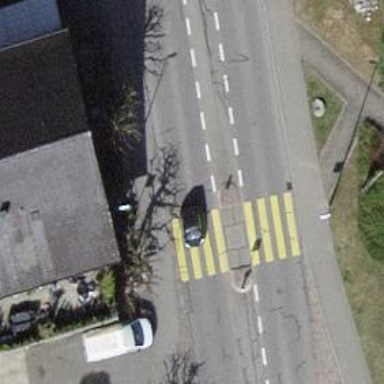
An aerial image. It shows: Zebra crossing with crossing island.